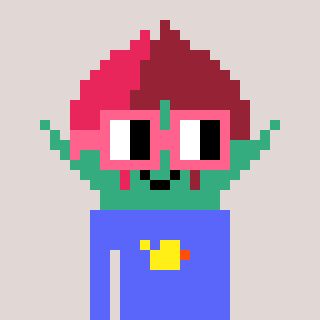
a pixel art character with square pink glasses, a rosebud-shaped head and a purple-colored body on a warm background